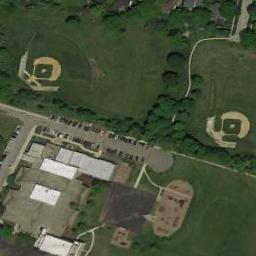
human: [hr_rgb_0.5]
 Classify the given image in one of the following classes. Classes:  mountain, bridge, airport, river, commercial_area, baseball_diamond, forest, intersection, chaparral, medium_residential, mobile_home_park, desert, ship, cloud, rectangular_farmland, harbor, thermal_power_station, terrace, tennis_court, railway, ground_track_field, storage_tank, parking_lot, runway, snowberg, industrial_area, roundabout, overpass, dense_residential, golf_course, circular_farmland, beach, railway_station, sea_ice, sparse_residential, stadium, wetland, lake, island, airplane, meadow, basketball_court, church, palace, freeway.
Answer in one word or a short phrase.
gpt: baseball_diamond